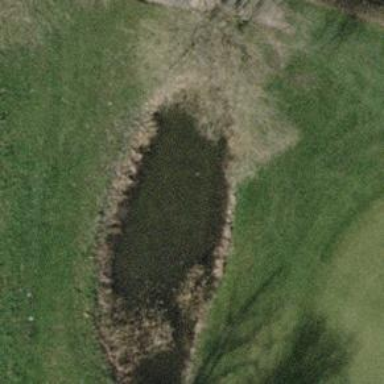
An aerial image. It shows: Water hazard in golf course. The hazard is natural water feature.